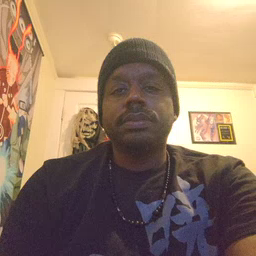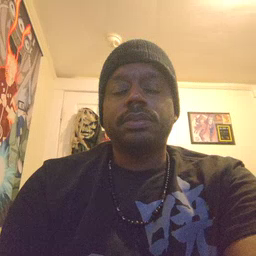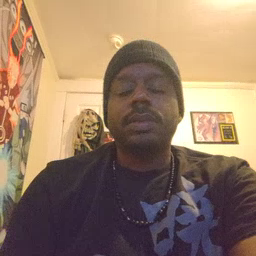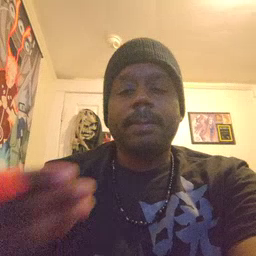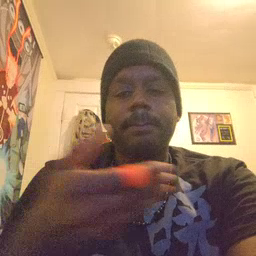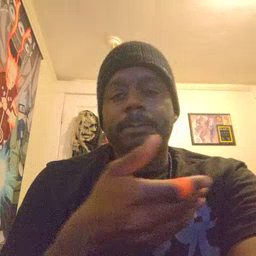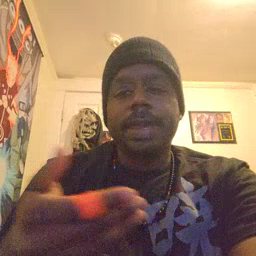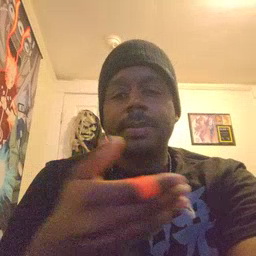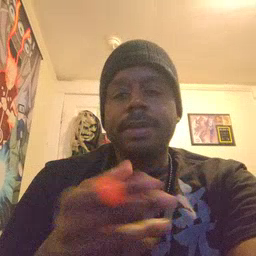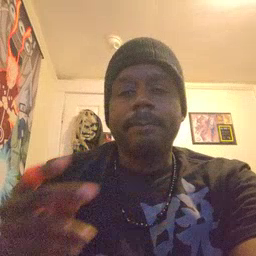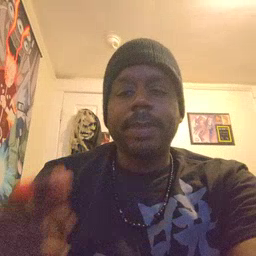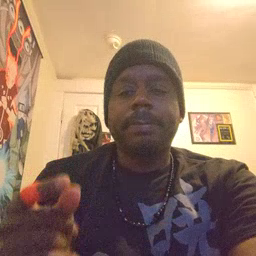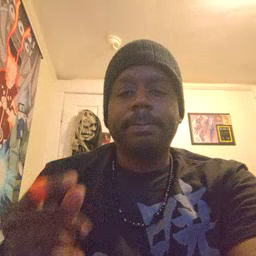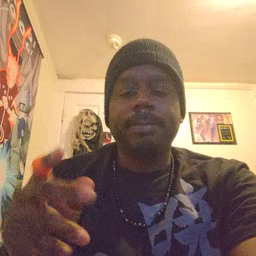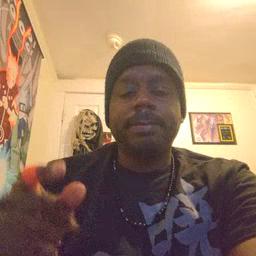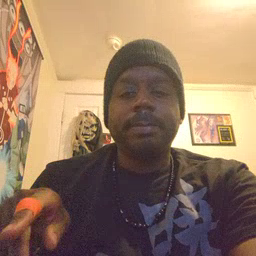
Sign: puppy